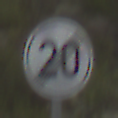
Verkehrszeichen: EndeGeschwindigkeit20
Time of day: Midday
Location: Outdoor (Nature)
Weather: Overcast
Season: NotSpecified
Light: Natural